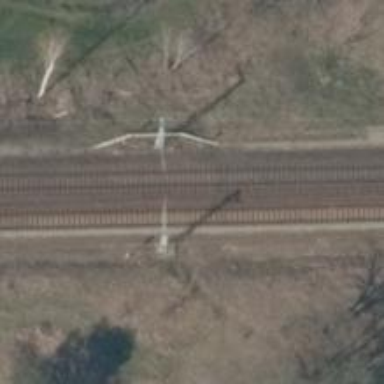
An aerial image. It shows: Milestone along the railway with catenary mast.